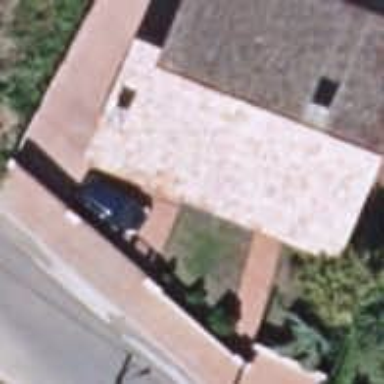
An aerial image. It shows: Simple and straightforward house.